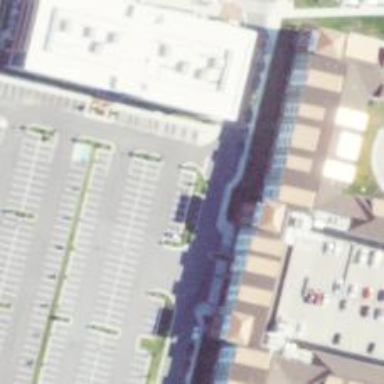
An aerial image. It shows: Outdoor area.